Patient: sex M, age 65
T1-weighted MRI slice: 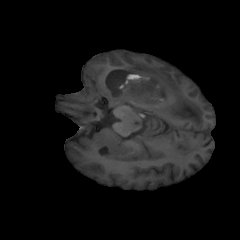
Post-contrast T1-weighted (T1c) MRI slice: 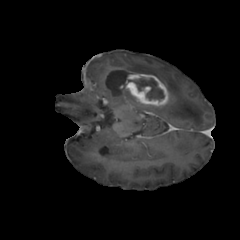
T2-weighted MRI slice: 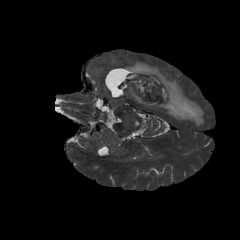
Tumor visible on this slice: yes
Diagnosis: Glioblastoma, IDH-wildtype
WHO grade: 4